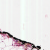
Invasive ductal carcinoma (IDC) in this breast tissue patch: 0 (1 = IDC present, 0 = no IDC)